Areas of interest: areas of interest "Park Square"
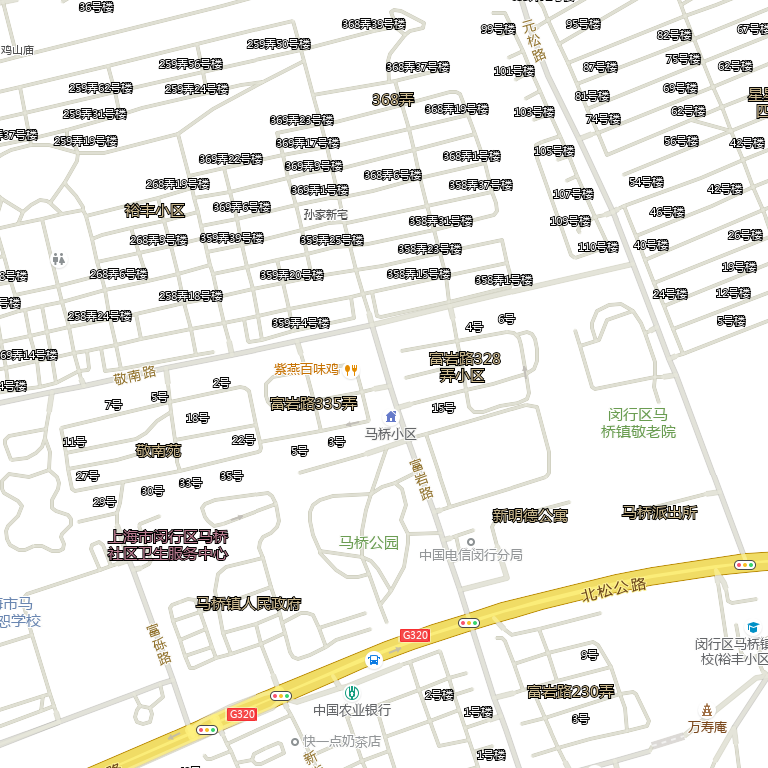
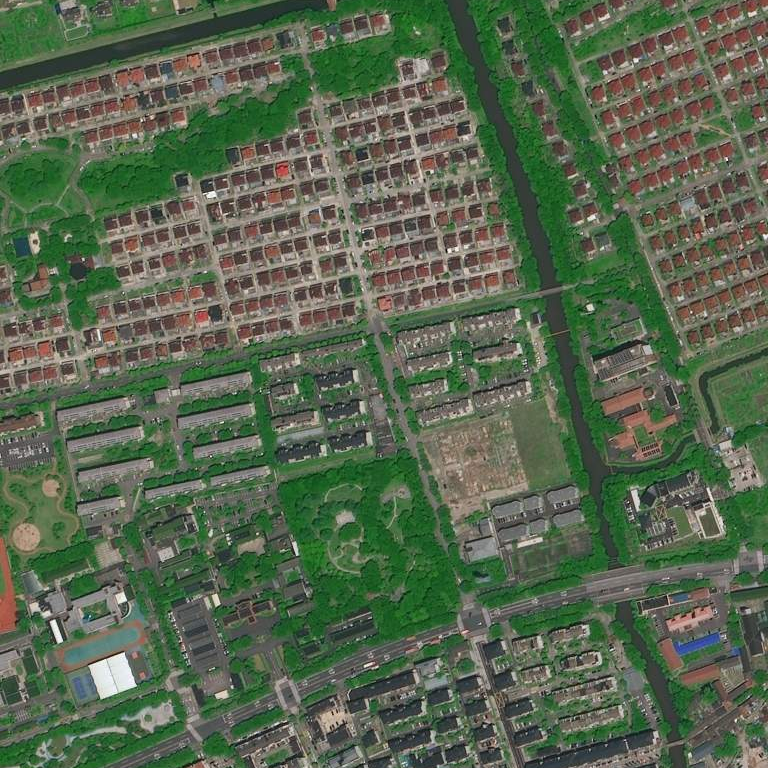